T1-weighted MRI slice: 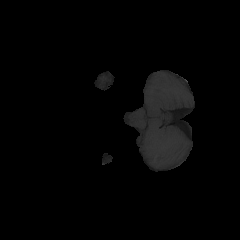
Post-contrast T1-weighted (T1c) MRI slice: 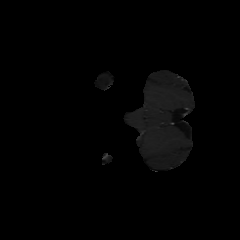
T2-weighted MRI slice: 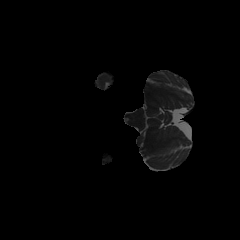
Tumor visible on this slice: no